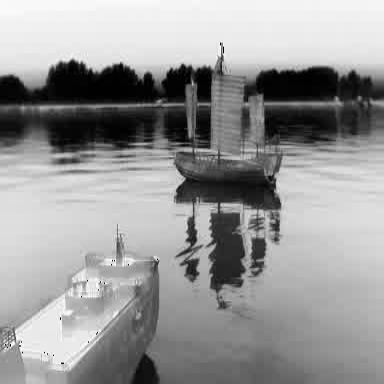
There are two objects shown in the infrared image, including a container_ship, and a sailboat.